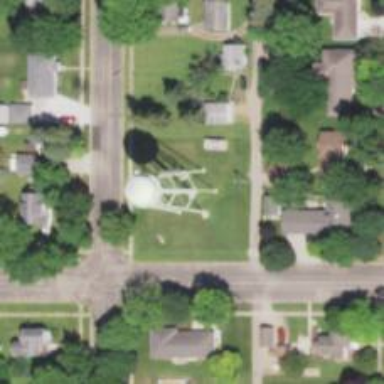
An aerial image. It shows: Water tower that is man-made.